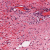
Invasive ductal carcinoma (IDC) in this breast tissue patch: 0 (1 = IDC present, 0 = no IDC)